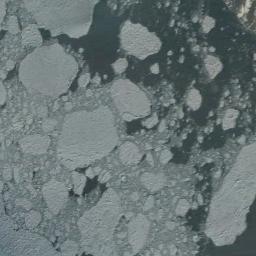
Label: sea_ice